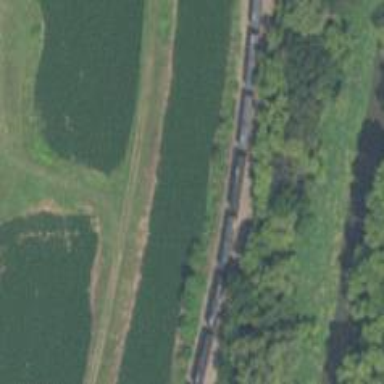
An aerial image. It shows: Abandoned railway.